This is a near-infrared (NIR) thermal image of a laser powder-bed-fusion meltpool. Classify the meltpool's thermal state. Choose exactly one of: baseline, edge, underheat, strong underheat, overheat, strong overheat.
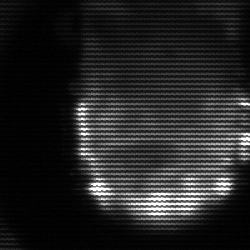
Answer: baseline